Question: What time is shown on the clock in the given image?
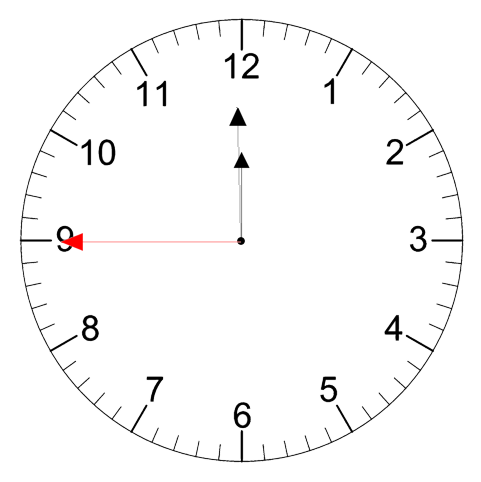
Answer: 11:59:45